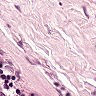
Metastatic tissue present: no